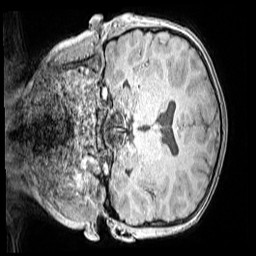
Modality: MP2RAGE
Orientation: coronal
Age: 9
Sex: male
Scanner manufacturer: siemens
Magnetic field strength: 3 T
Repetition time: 4 s
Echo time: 0.00299 s